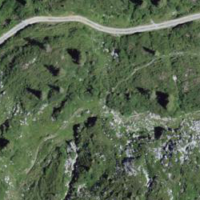
EUNIS habitat code: 48
Species observed at this site:
Gymnadenia conopsea